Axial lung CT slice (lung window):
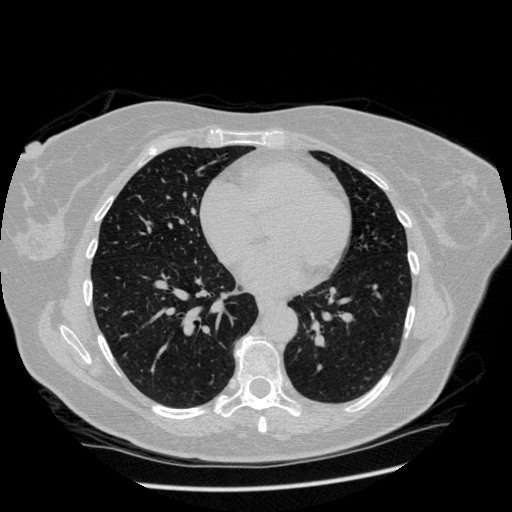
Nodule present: no